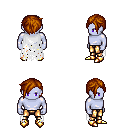
a pixel art fantasy rpg character, male body template, dark elf, purple skin, white tattered cape, gold greaves, brunette pixie cut hairstyle, gold boots, four views (front, back, left, right), 2x2 character sprite sheet, small pixel art, hard edges, no anti-aliasing